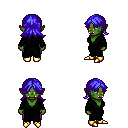
a pixel art fantasy rpg character, female body template, orc, green skin, gray robe, magenta pants, blue loose hair, gold boots, four views (front, back, left, right), 2x2 character sprite sheet, small pixel art, hard edges, no anti-aliasing